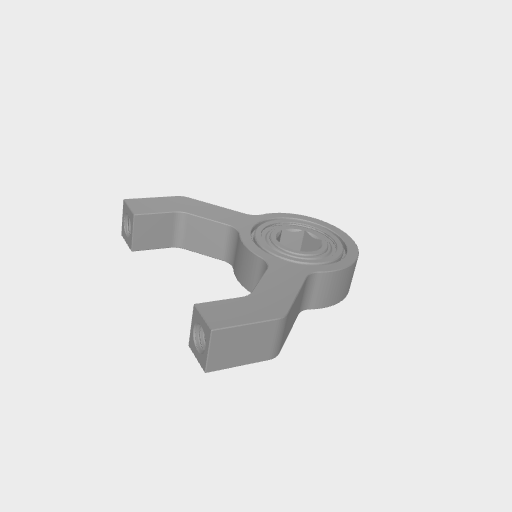
Part: Side1Post2PillowBlock8RID